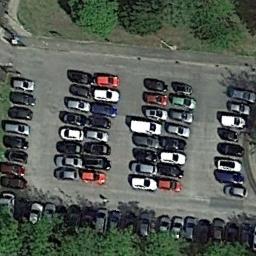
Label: parking_lot